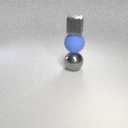
large gray metal sphere below small gray metal cube